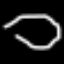
Label: octagon